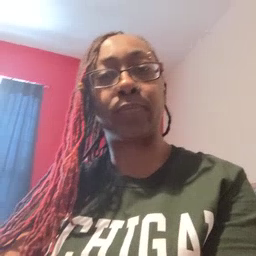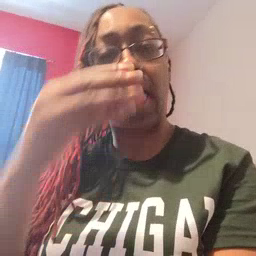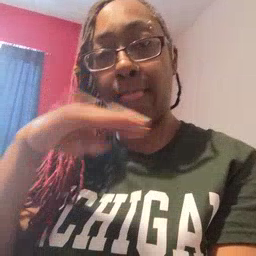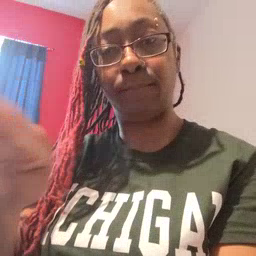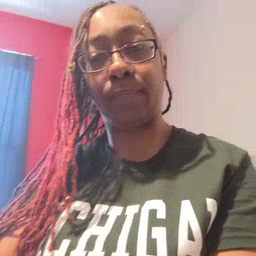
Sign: elephant